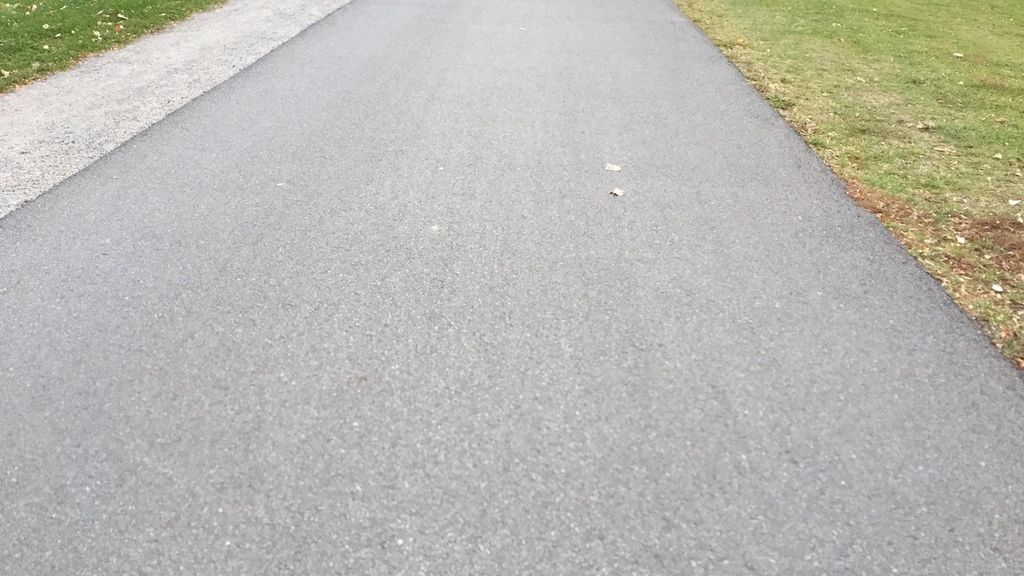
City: montreal